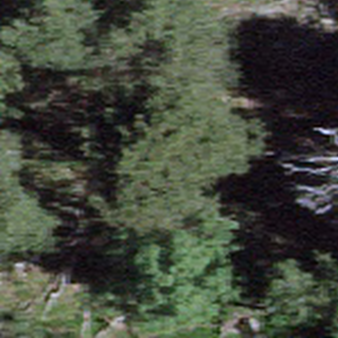
Label: other